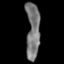
Tissue: lung
Cell type: Epithelial cells
Senescence score: 0.2047
Nuclear area (px): 757
Mean DAPI intensity: 118.86